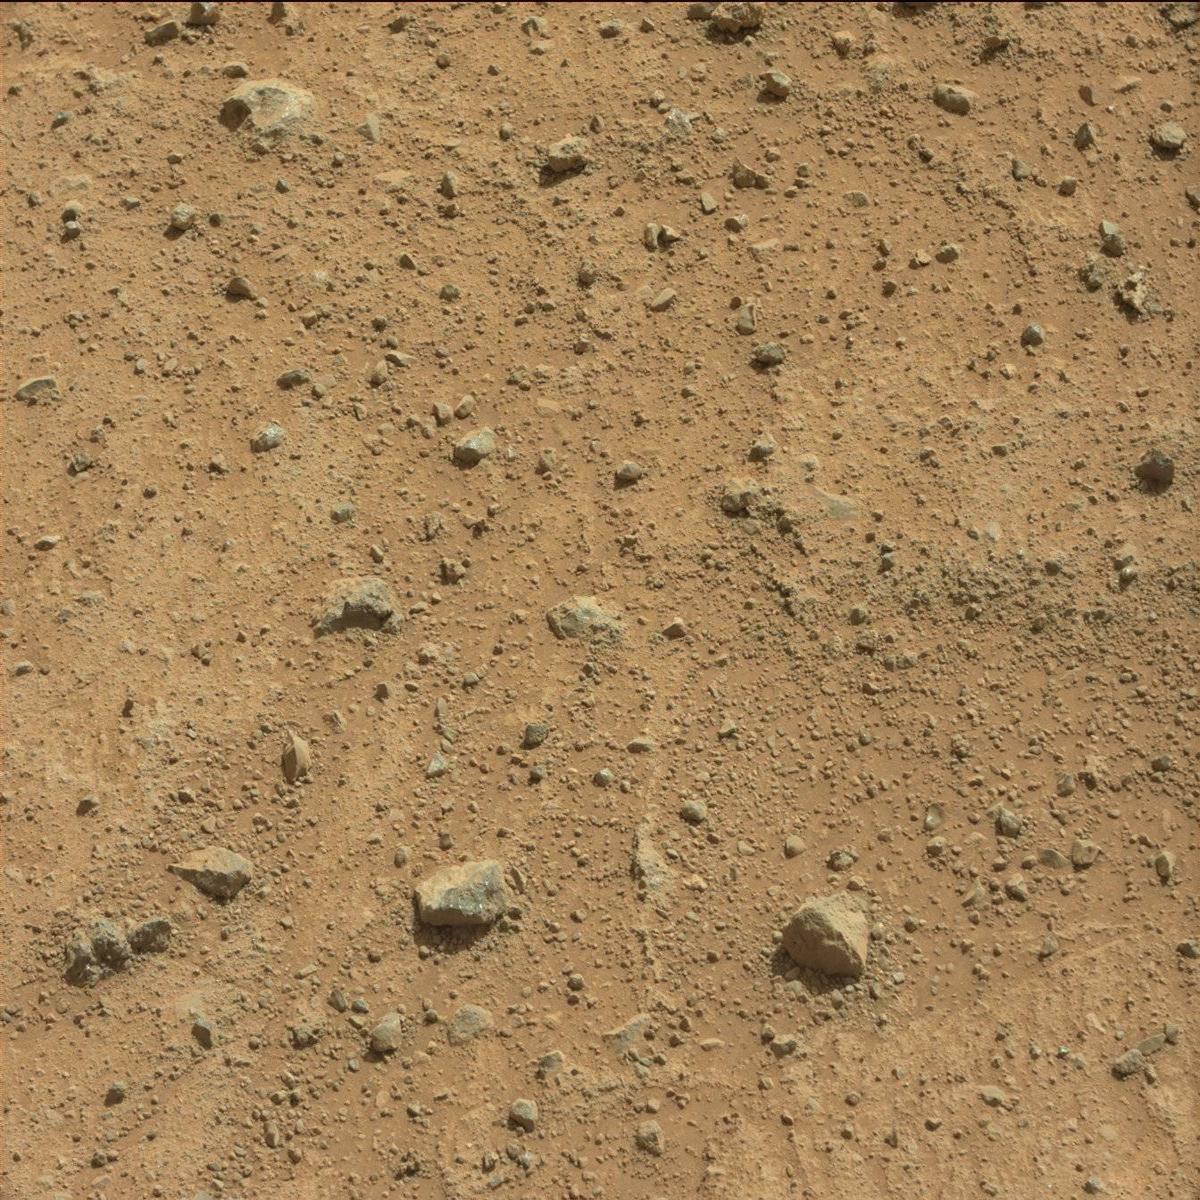
Terrain classes present: Bedrock, Rock, Sand / Soil